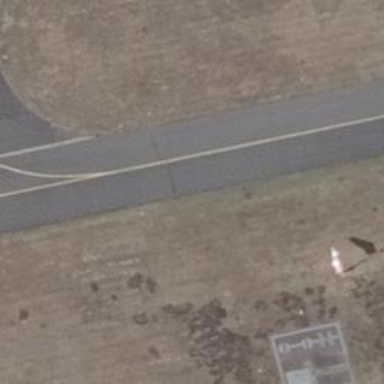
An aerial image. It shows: Taxiway edge marked with aviation lights.